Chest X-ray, PA view. Patient: 67 years old, sex M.
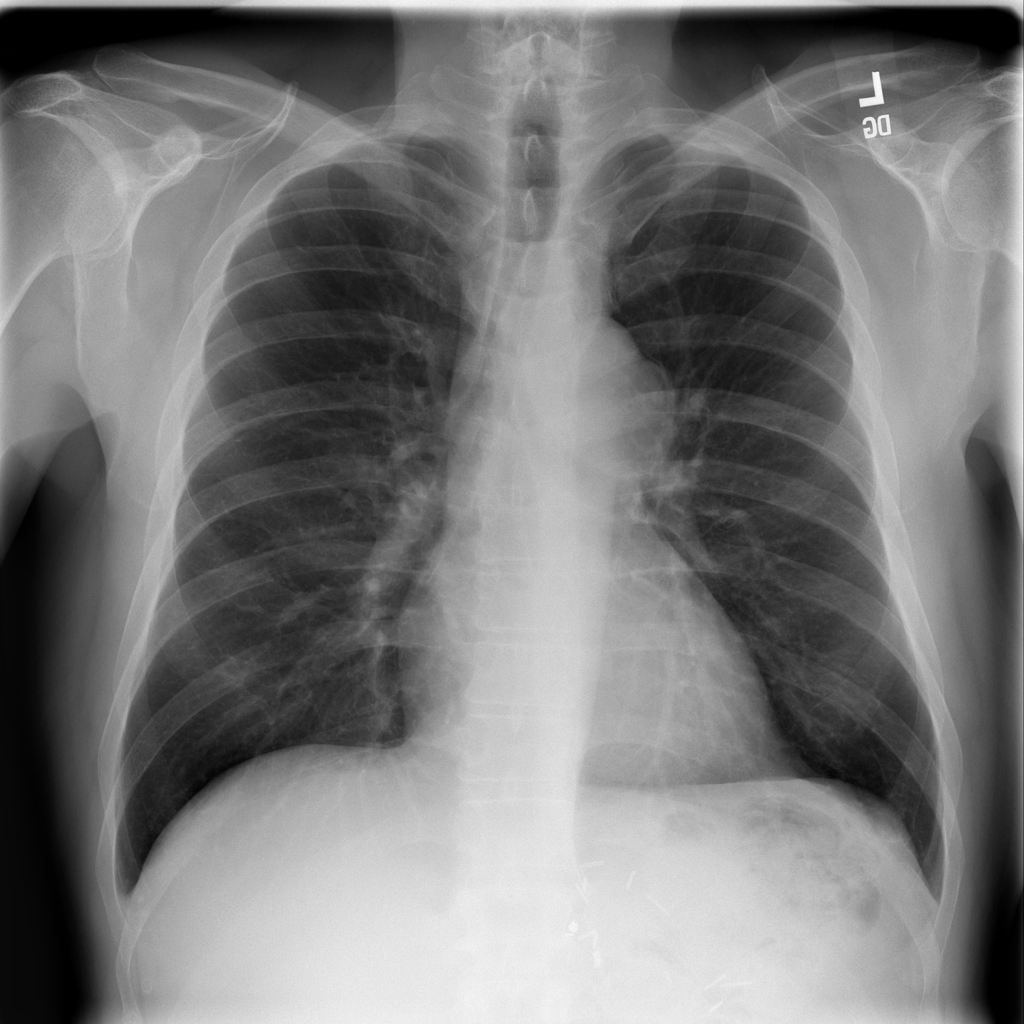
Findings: Mass